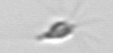
Label: Calciopappus